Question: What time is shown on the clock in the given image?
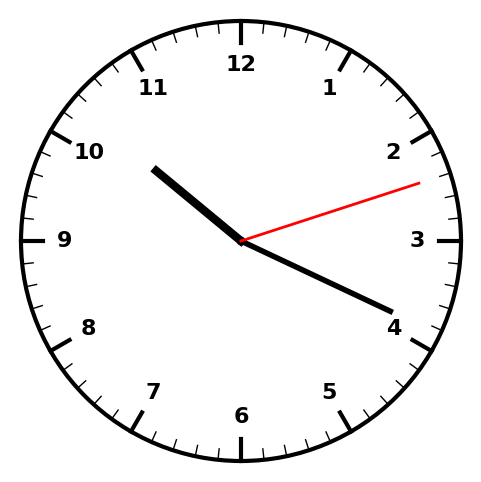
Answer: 10:19:12